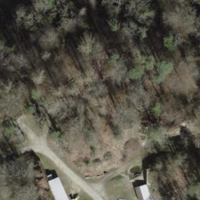
EUNIS habitat code: 41
Species observed at this site:
Lamium galeobdolon